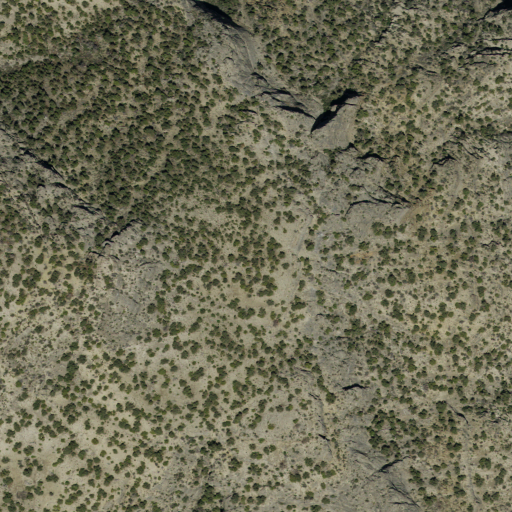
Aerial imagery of mountains in Utah named Fish Springs Range containing evergreen forest and shrub